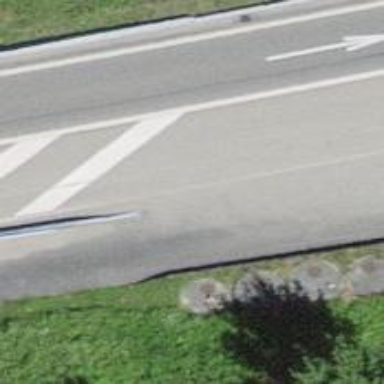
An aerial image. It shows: Guard rail.